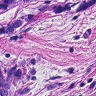
Metastatic tissue present: yes